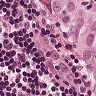
Metastatic tissue present: yes